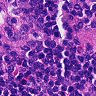
Metastatic tissue present: no